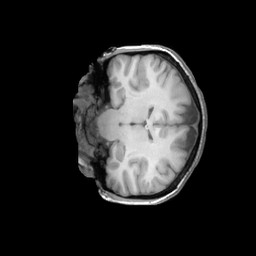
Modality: T1w
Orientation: coronal
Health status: ill
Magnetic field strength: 3 T